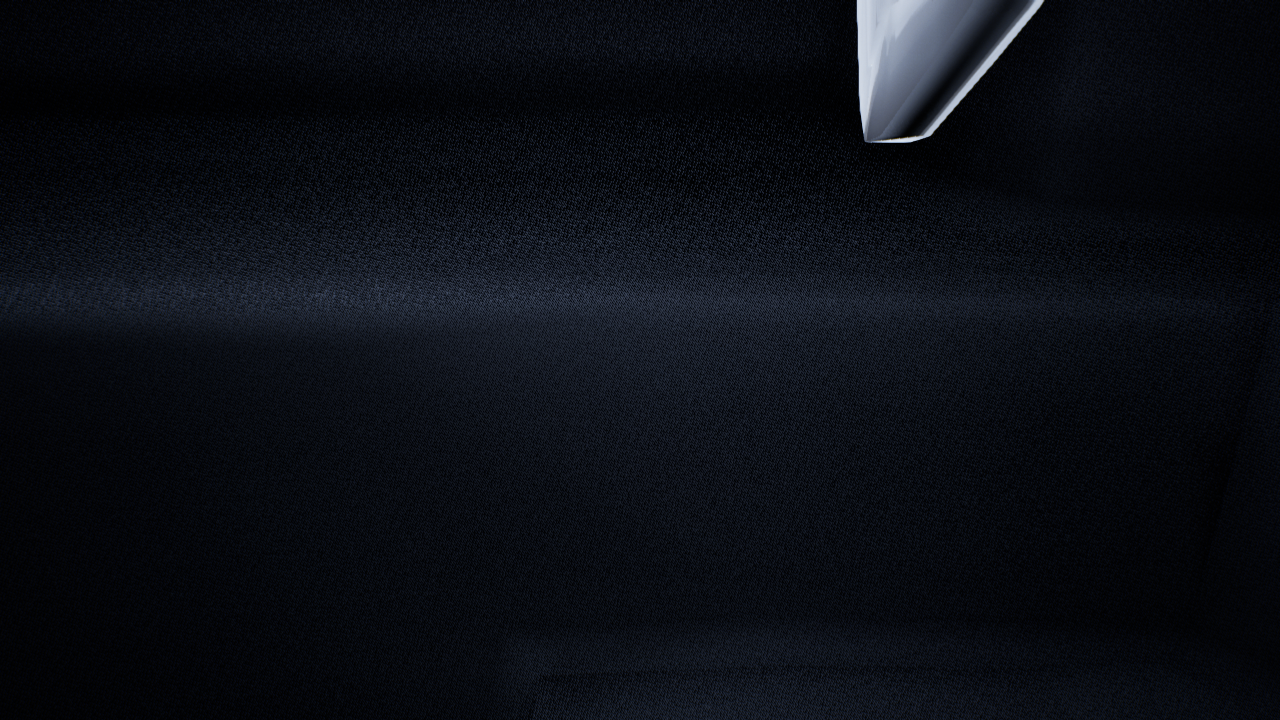
Venue: arterial
Lighting: overcast
Vehicle rig: pickup